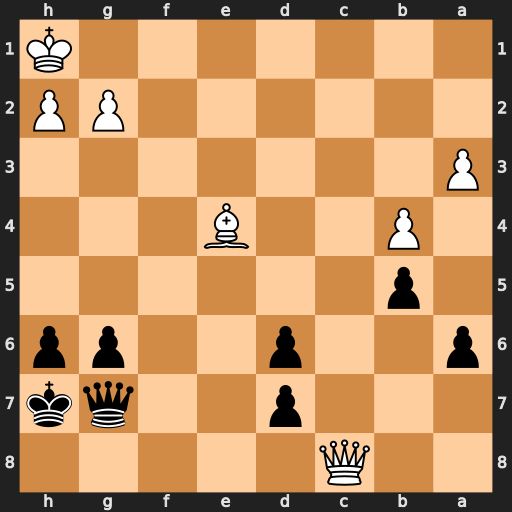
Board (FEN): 2Q5/3p2qk/p2p2pp/1p6/1P2B3/P7/6PP/7K
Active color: b
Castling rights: -
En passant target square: -
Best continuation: Qa1+ Bb1 Qxb1+ Qc1 Qxc1#